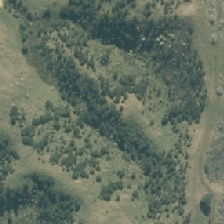
Land cover: manuka_kanuka